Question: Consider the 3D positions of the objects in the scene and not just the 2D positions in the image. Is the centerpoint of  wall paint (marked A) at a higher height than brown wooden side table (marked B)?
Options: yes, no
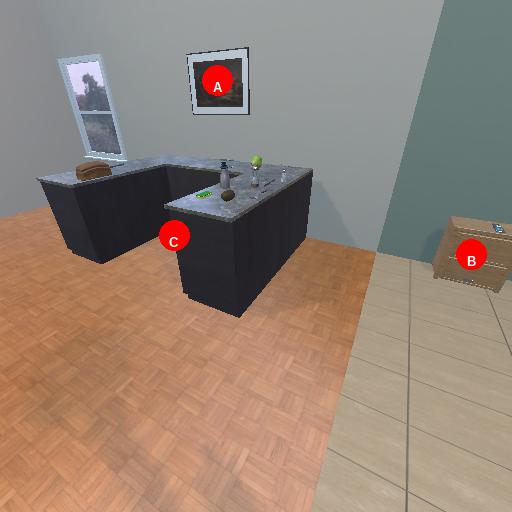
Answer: yes